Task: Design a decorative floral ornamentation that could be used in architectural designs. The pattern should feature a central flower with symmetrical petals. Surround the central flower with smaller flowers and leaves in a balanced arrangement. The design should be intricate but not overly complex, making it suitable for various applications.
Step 580:
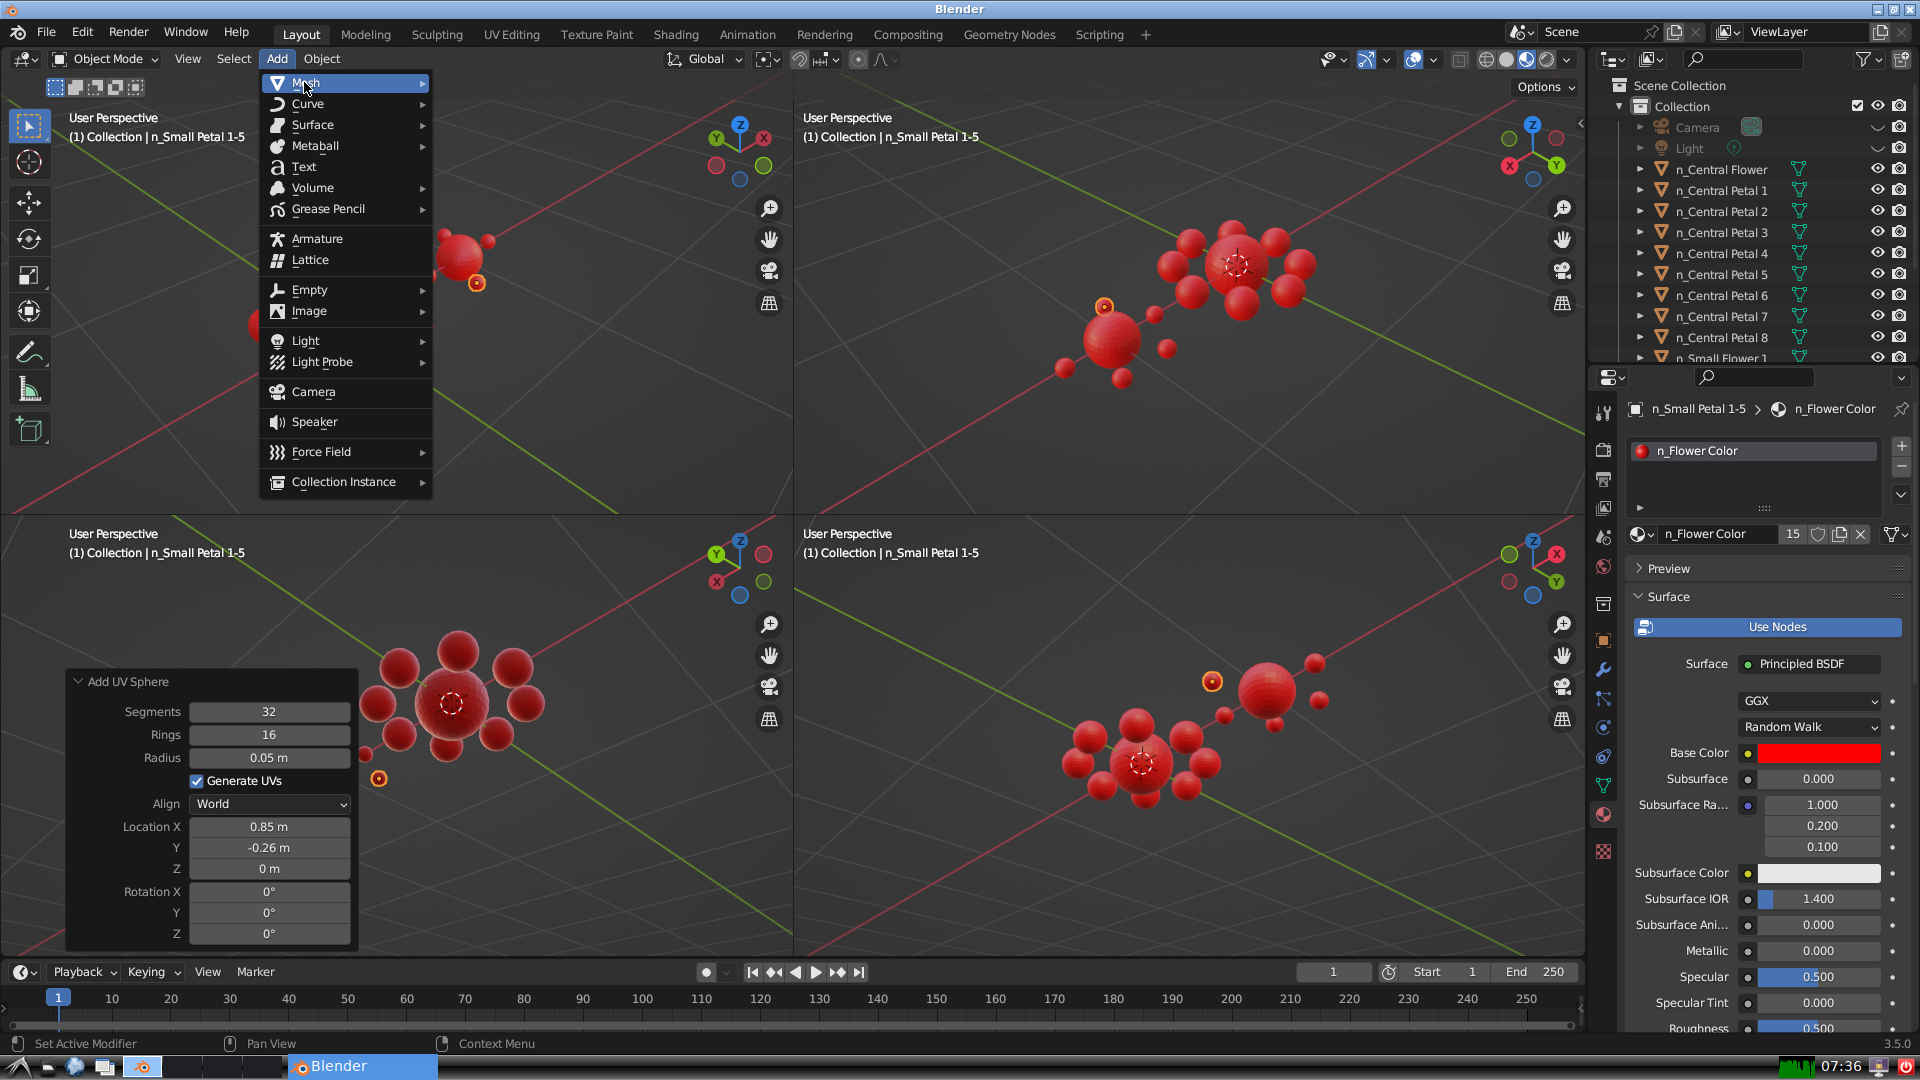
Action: {"mouse_move": [499, 144]}